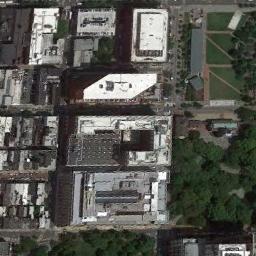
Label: commercial_area